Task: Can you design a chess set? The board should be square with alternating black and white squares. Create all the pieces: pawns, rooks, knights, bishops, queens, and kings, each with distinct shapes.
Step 4652:
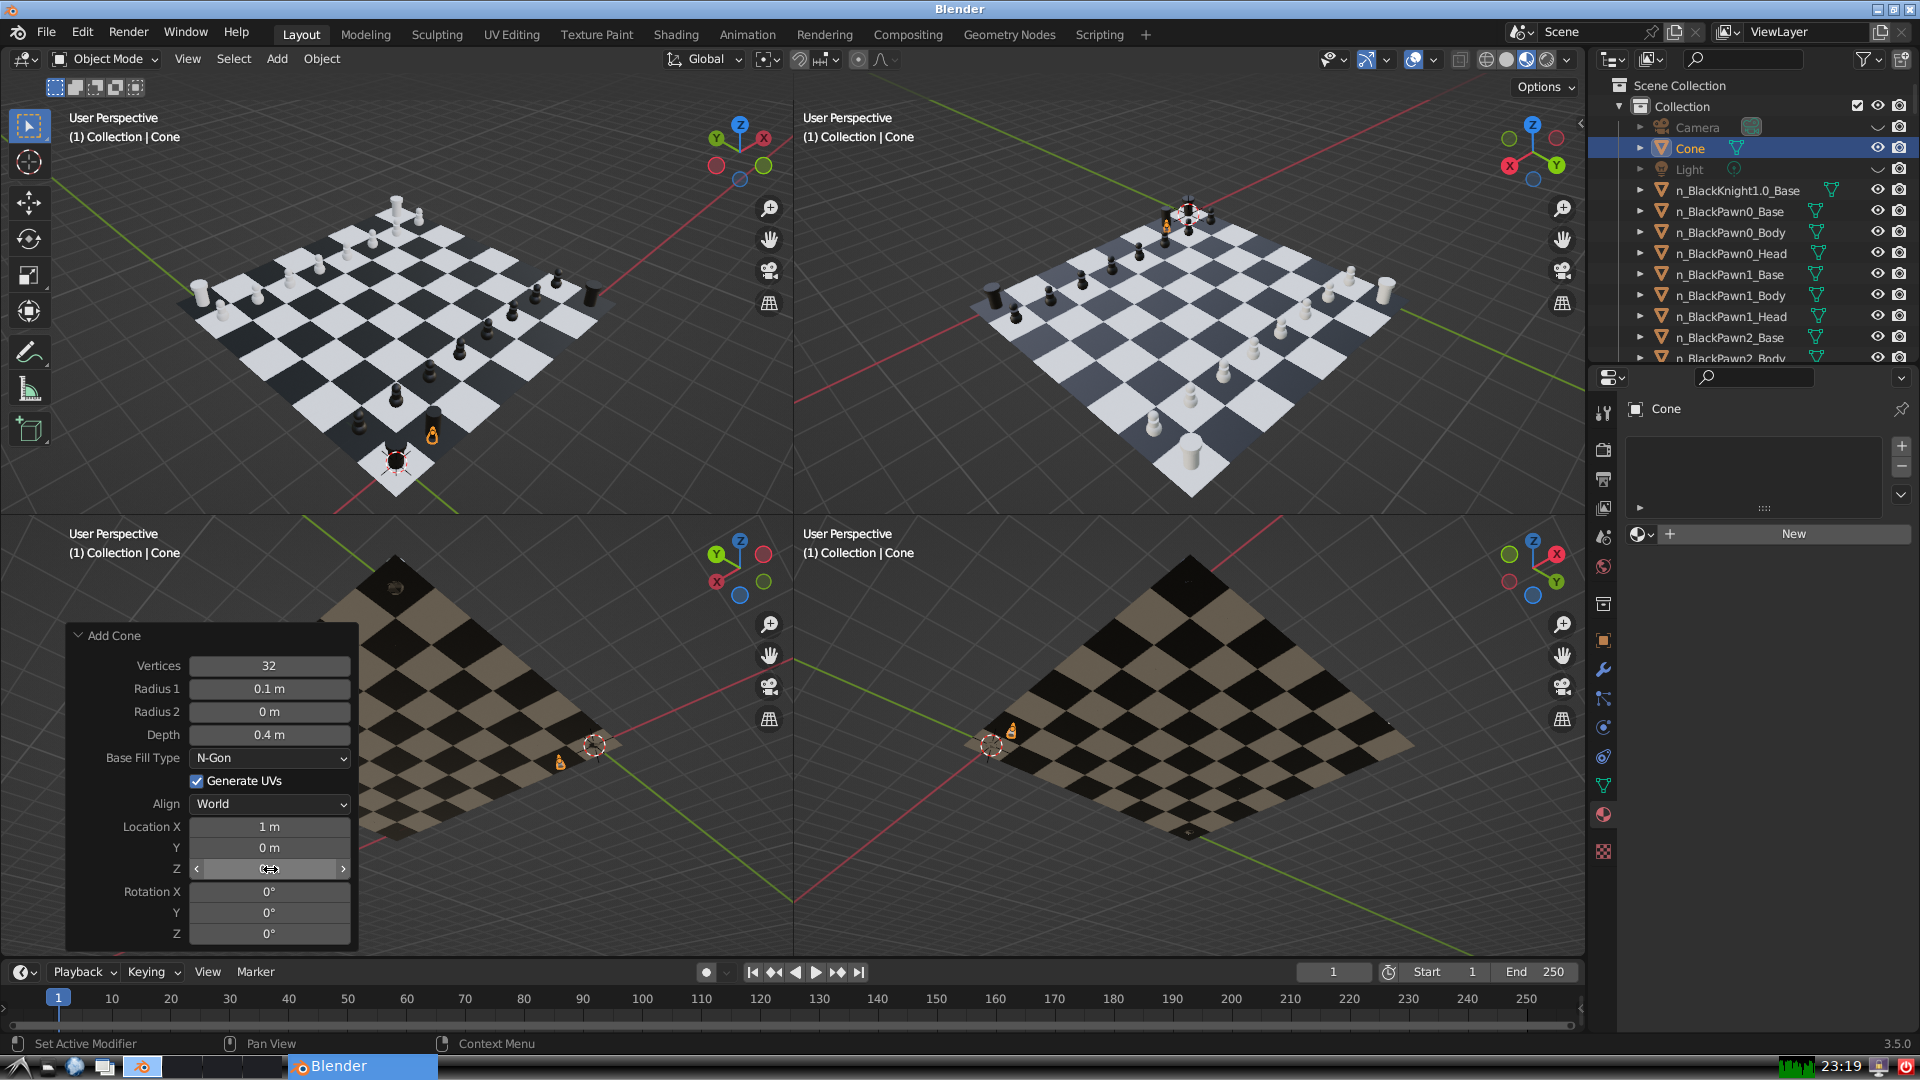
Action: click: no